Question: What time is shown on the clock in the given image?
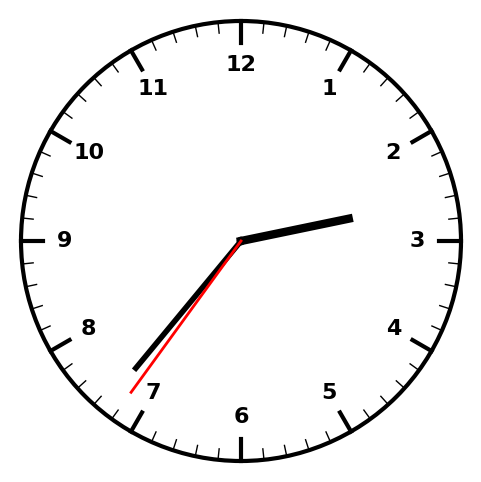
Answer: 02:36:36